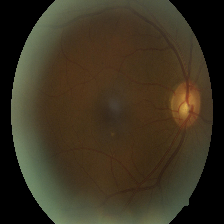
Diabetic retinopathy grade: Moderate